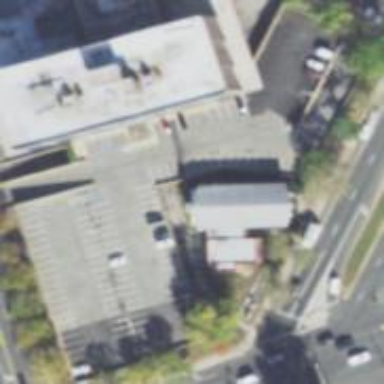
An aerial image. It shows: Multi-storey parking building.